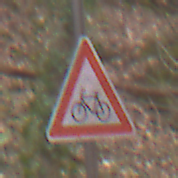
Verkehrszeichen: RadverkehrRechts
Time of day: Midday
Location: Outdoor (Nature)
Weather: Overcast
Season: Autumn
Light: Natural